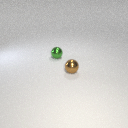
small green metal sphere behind small brown metal sphere